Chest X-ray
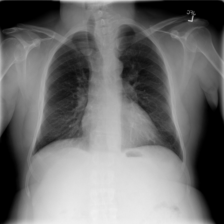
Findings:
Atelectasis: negative
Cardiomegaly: negative
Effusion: negative
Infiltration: negative
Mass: negative
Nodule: negative
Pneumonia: negative
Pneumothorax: negative
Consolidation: negative
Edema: negative
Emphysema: negative
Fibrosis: negative
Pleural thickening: negative
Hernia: negative